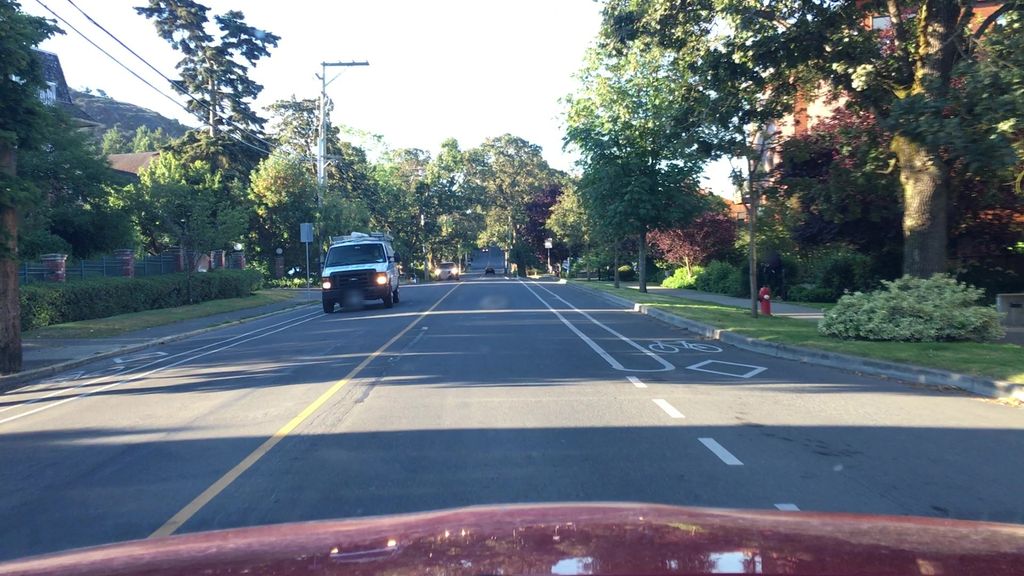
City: victoria